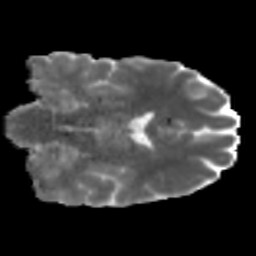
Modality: MD
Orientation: coronal
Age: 46
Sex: male
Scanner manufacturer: siemens
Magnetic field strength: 3 T
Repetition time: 5 s
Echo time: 0.092 s